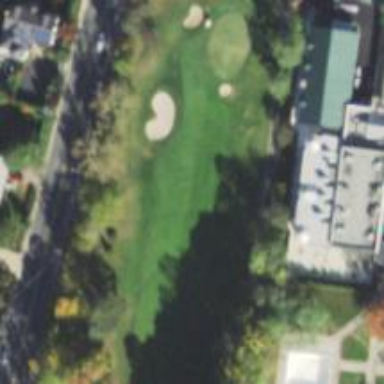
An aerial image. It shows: Golf hole.